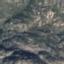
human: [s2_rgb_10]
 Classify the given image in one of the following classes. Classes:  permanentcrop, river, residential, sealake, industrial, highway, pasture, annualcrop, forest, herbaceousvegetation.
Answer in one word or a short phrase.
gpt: HerbaceousVegetation